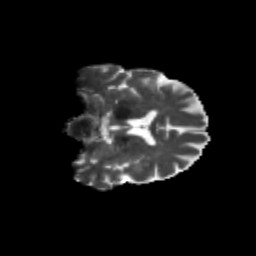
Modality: T2w
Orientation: coronal
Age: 68
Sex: male
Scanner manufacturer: siemens
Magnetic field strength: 3 T
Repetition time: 4.71 s
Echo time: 0.0906 s